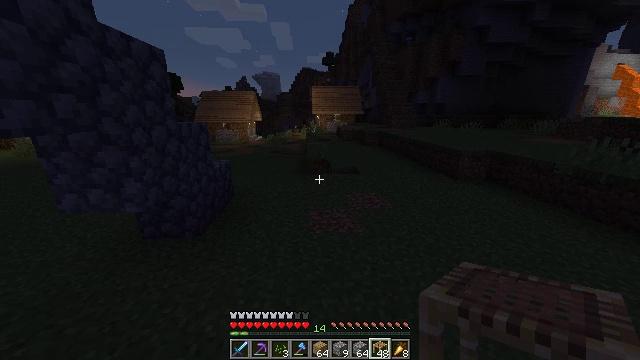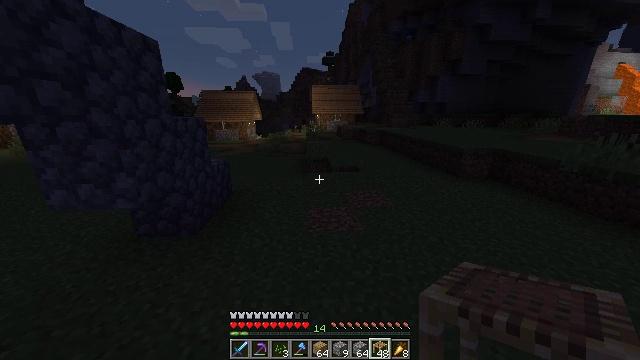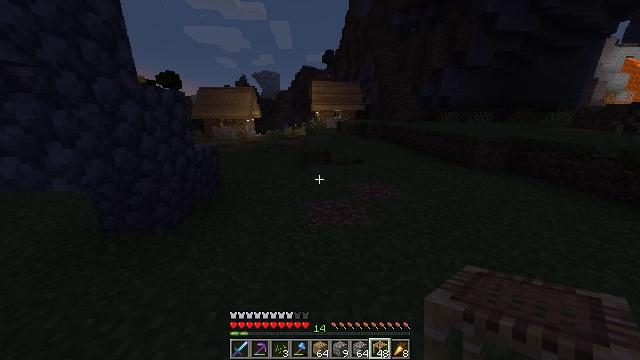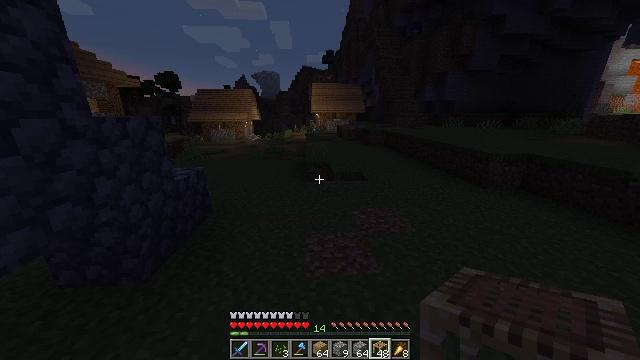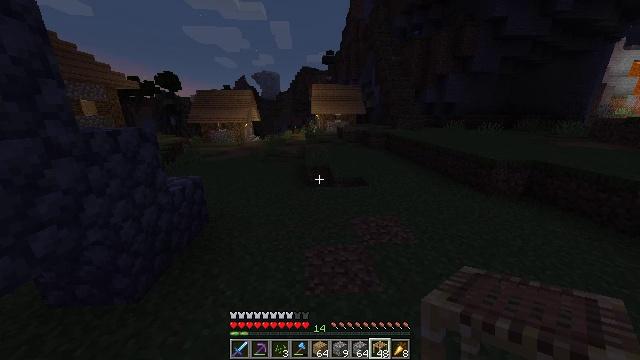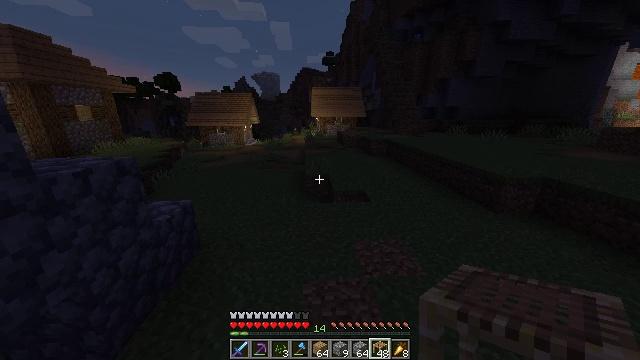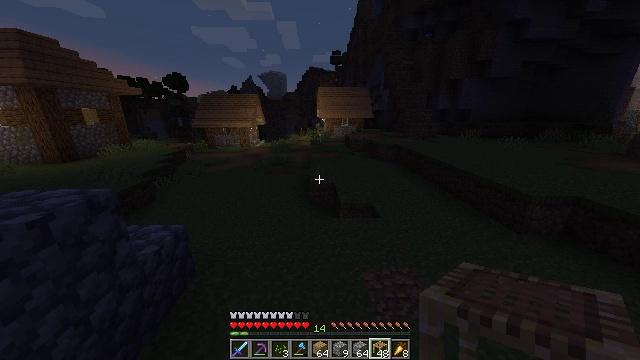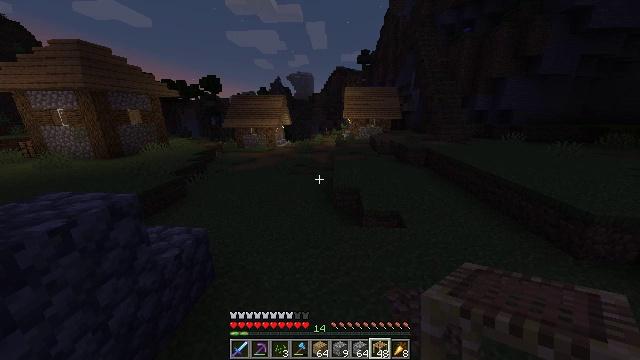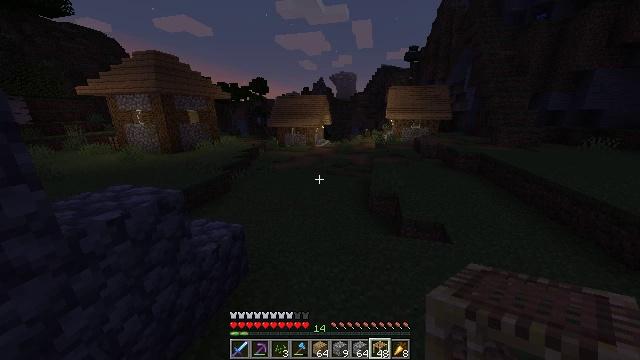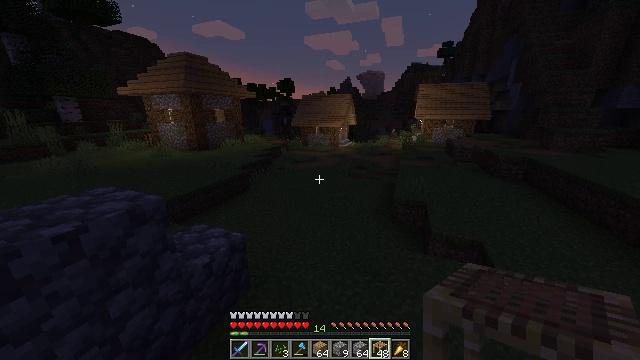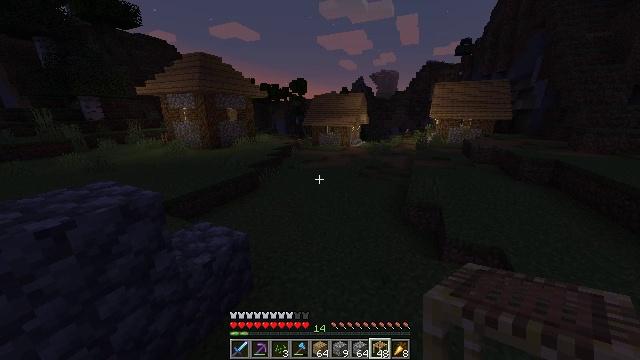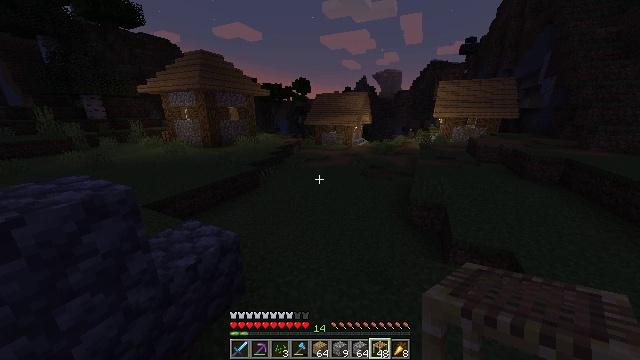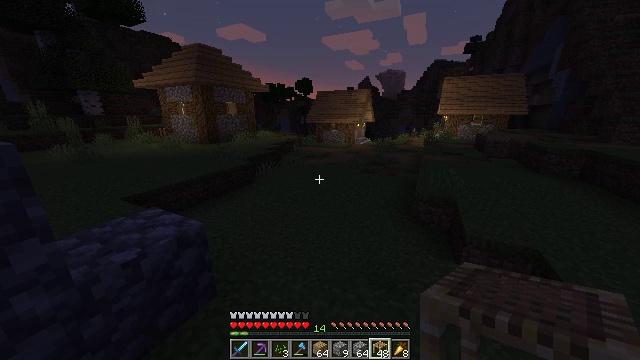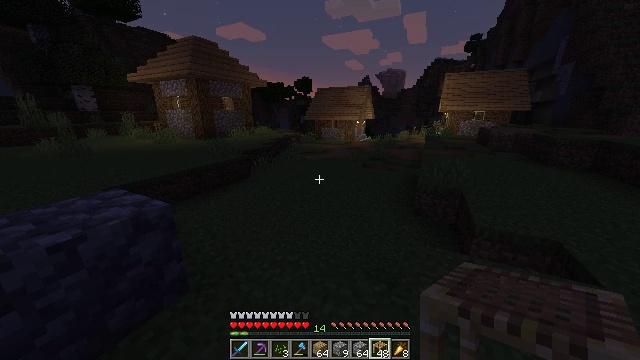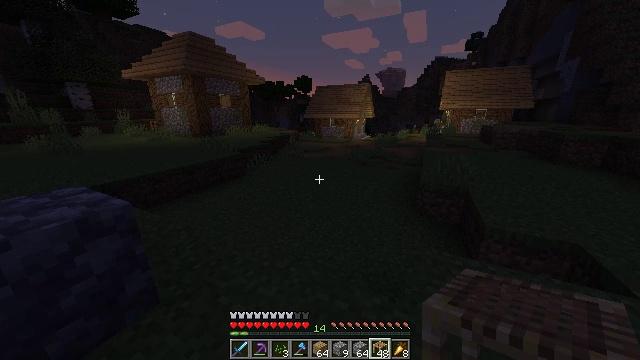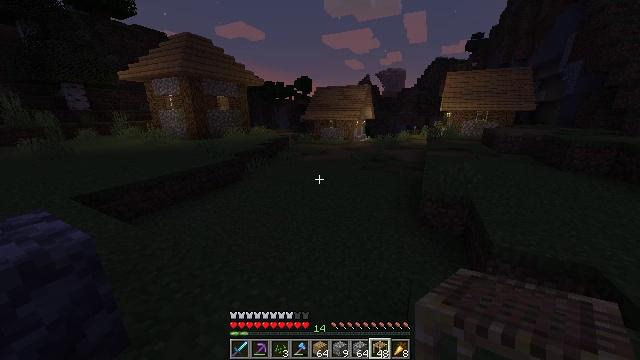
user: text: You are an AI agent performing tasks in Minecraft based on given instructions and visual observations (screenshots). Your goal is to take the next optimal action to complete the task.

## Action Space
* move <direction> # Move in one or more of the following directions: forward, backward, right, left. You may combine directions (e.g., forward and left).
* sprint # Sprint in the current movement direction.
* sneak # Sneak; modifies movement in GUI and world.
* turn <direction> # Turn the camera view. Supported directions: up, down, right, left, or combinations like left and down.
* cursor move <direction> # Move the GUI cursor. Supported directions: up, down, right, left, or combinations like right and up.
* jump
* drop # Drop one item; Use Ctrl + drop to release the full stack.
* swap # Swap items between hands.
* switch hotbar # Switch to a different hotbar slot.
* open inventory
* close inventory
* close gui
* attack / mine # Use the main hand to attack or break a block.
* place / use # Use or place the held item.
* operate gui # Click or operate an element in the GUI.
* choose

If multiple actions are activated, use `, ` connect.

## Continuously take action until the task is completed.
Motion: motion action
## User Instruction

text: Mine spruce planks to gather materials.
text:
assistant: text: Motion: move forward, jump
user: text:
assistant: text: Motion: move forward, jump
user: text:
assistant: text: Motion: move forward, jump
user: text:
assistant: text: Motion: move forward, sprint, jump
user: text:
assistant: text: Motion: move forward, sprint, jump
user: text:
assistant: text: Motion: move forward, sprint, turn left, jump
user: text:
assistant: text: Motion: move forward, sprint, turn left, jump
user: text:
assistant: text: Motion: move forward, sprint, turn left, jump
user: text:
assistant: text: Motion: move forward, sprint, turn left, jump
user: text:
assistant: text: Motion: move forward, turn left, jump
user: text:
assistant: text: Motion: move forward, jump
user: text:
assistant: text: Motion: move forward, jump
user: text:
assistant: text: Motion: move forward, jump
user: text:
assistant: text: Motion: move forward, jump
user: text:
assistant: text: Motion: move forward, jump
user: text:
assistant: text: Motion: move forward, sprint, jump
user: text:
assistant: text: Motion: move forward, sprint, jump
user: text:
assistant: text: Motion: move forward, sprint, jump
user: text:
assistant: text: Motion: move forward, sprint, jump
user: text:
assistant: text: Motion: move forward, sprint, jump
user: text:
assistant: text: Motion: move forward, sprint, jump
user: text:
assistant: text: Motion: move forward, jump
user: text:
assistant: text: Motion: move forward, jump
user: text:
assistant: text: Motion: move forward, jump
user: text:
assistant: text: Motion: move forward, jump
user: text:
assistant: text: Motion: move forward, jump
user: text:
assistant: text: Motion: move forward, turn right, jump
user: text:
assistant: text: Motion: move forward, turn right, jump
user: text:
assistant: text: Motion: move forward, sprint, jump
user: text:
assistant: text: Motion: move forward, sprint, jump